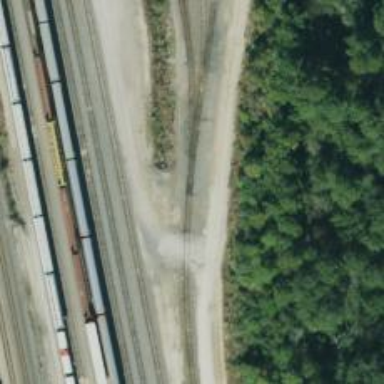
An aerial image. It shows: Railway siding for service.